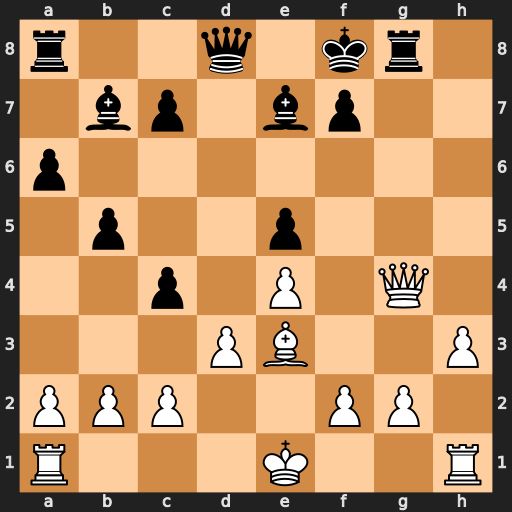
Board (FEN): r2q1kr1/1bp1bp2/p7/1p2p3/2p1P1Q1/3PB2P/PPP2PP1/R3K2R
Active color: w
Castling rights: KQ
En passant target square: -
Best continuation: Bh6+ Ke8 Qxg8+